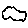
Label: cloud